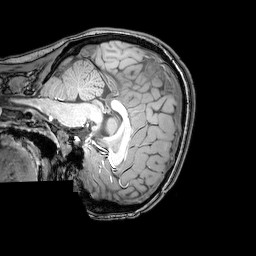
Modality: T1w
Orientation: sagittal
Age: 25
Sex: female
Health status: healthy
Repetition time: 0.081 s
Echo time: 0.037 s